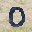
Label: 0